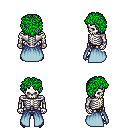
a pixel art fantasy rpg character, male body template, skeleton, overskirt, gold greaves, green curly afro hairstyle, metal boots, four views (front, back, left, right), 2x2 character sprite sheet, small pixel art, hard edges, no anti-aliasing